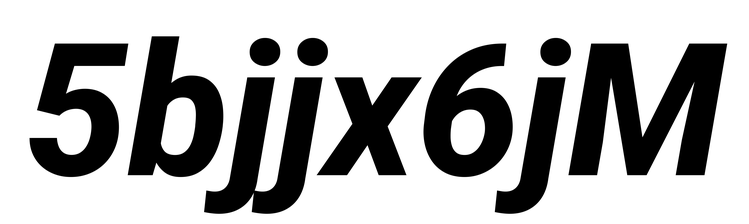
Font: Roboto-Italic_ExtraBold_Italic